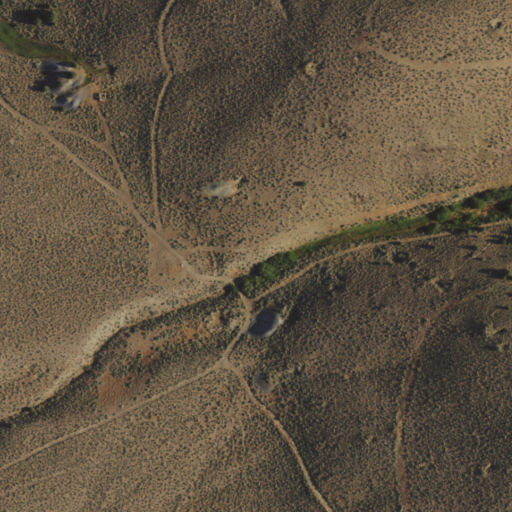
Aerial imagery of valley in Nevada named Amador Canyon containing shrub and evergreen forest